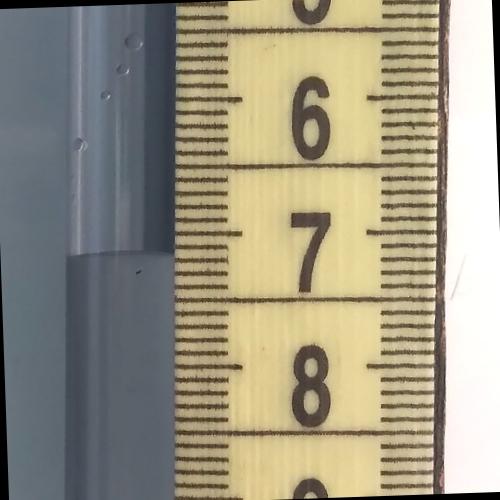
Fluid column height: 7.2 cm